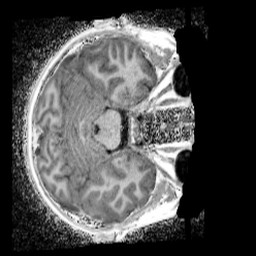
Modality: UNIT1_denoised
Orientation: axial
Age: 12
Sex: male
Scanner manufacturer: siemens
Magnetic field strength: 3 T
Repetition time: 4 s
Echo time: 0.00299 s